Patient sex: F
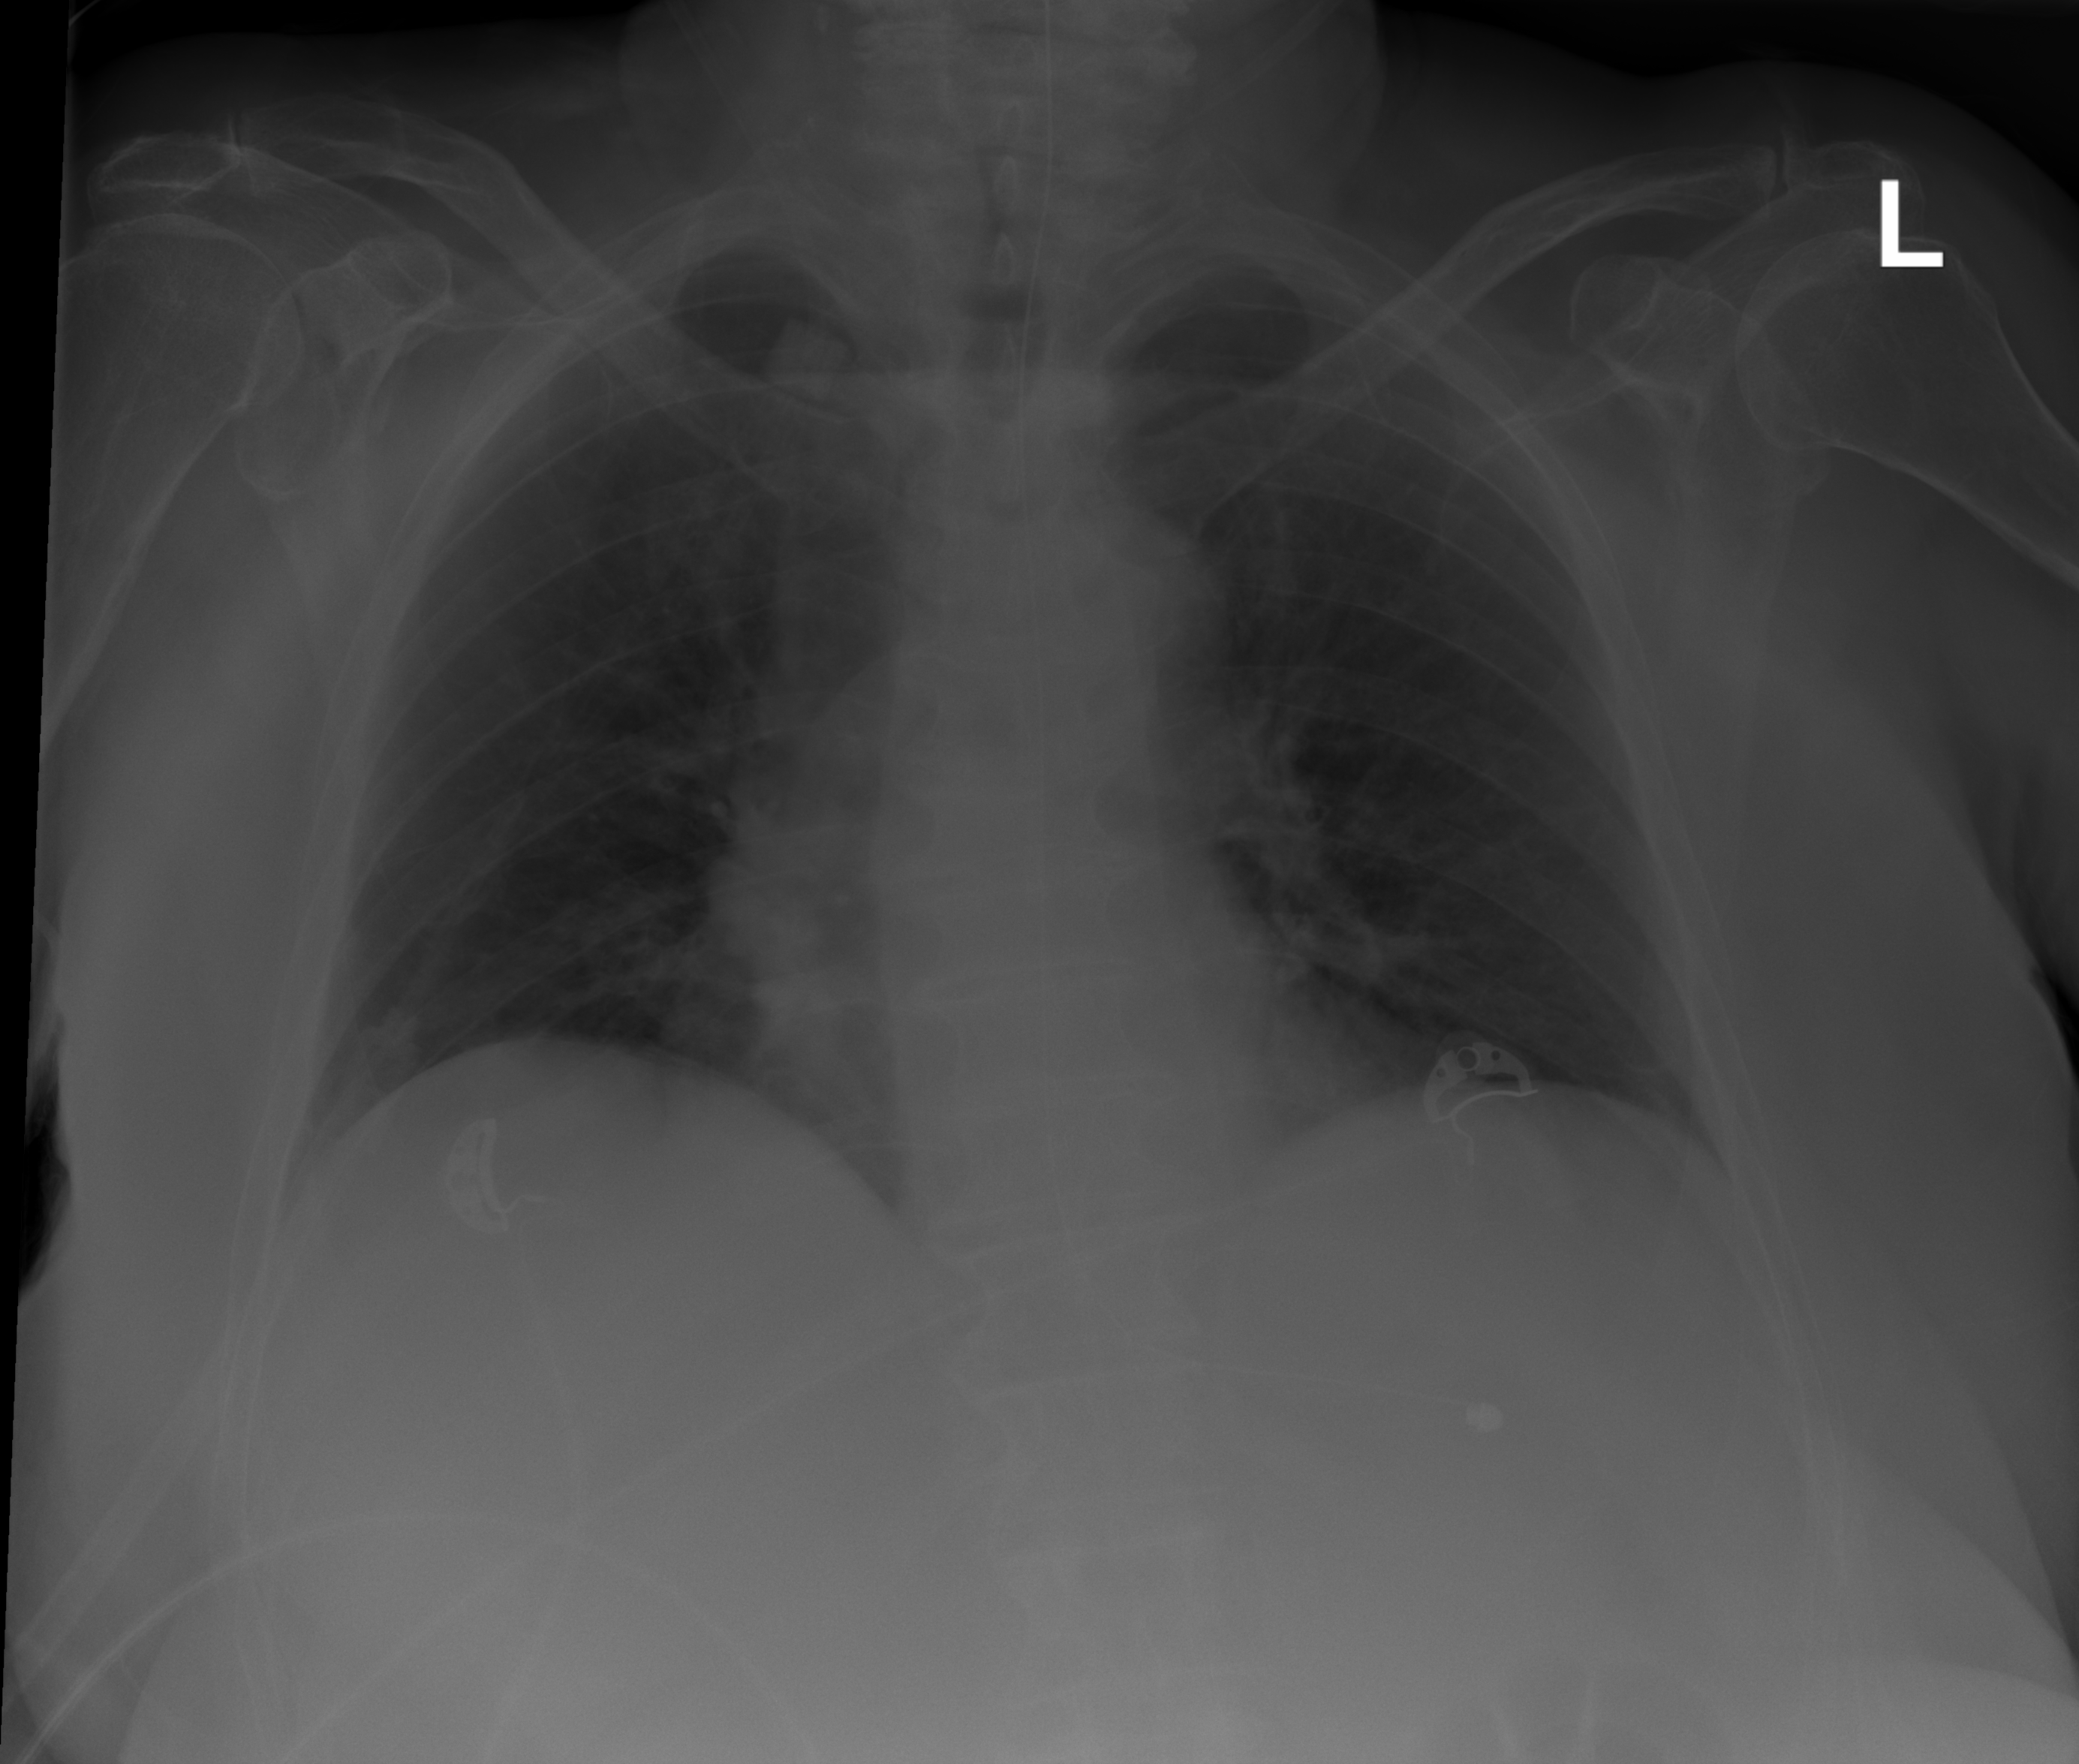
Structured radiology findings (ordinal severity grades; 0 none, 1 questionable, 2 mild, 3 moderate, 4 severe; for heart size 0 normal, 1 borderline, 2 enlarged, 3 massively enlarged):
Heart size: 0
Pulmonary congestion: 0
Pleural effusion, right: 0
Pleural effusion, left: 0
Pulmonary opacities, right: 0
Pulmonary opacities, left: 0
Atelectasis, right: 2
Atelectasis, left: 1